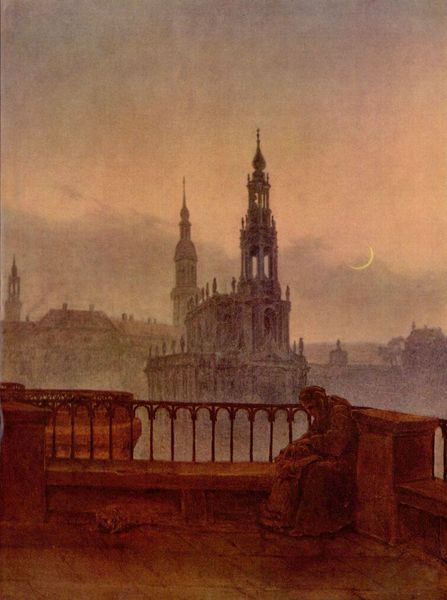
Titel: Blick auf Dresden von der Brühlschen Terrasse
Künstler: Carl Gustav Carus
Standort: Schweinfurt
Institution: Sammlung Georg Schäfer
Schlagwörter: baum, blau, dunkel, gemälde, himmel, mann, schatten, wasser, wolken, kirchturm, sitzen, stadt, abend, braun, fenster, frau, grau, hell, hintergrund, laterne, licht, nacht, orange, paris, terasse, weiss, ausblick, blick, dach, gebäude, haus, hund, rot, schloss, tier, zaun, malerei, mensch, spitze, trauer, öl, dämmerung, einsamkeit, horizont, häuser, morgen, brücke, brüstung, einsam, gitter, kirche, boden, figur, mantel, sitzend, person, gotik, traurig, kirchturmspitze, turm, deutschland, aussicht, balkon, terrasse, ruhig, schlafen, sitz, bogen, fassaden, vedute, dächer, dunst, nebel, sonnenuntergang, monochrom, silhouette, bank, figuren, rundbogen, romantik, vorsprung, melancholie, geländer, abendrot, abendstimmung, kirchtürme, stadtansicht, katze, arkade, mond, türme, balustrade, diesig, bedeckt, abendhimmel, halbmond, mondsichel, sichel, baun, kathedrale, gedeckt, skulpturen, mensche, müde, schatte, chor, kapelle, rötlich, gebückt, bettler, ballustrade, bettlerin, dresden, durchbruch, sitzbank, bau, bauten, steinbank, schinkel, morgengrauen, bauwerke, fialen, neogotik, baluster, elbe, istanbul, hofkirche, trum, neumond, atmosphärisch, spät, geläder, sichelmond, sickel, carus, gotische, gotsich, katholische hofkirche, emond, dämmerunbg